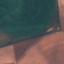
Land use / land cover: AnnualCrop